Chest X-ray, AP view. Patient: 53 years old, sex F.
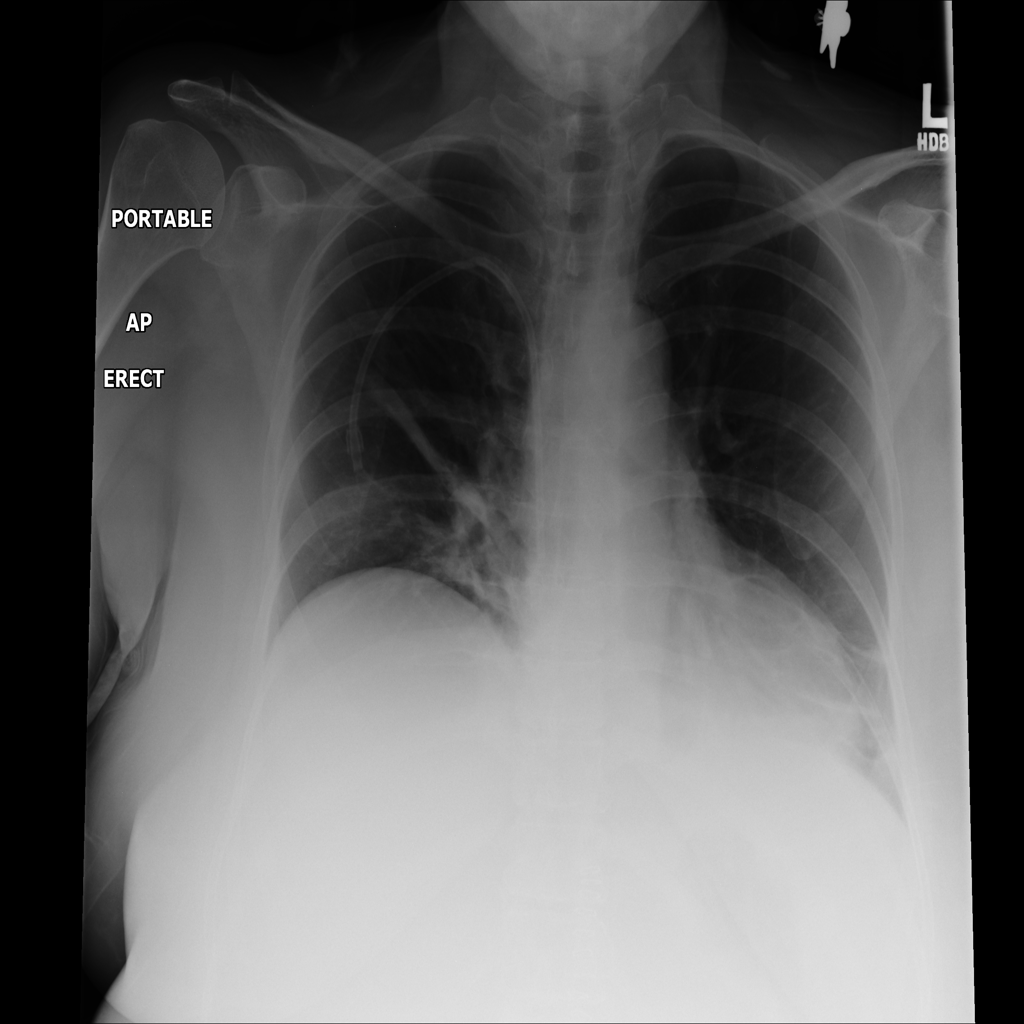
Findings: Atelectasis, Consolidation